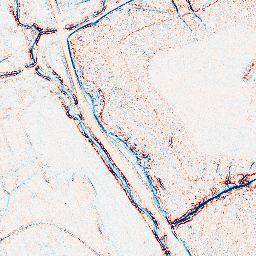
Category: edge_preserving
Decomposition family: bilateral
Decomposition parameters: d: 5
sigma_color: 150
sigma_space: 75
Upsampling method: regularized
Upsampling parameters: scale: 2
lambda_reg: 0.01
Upsampling scale: 2